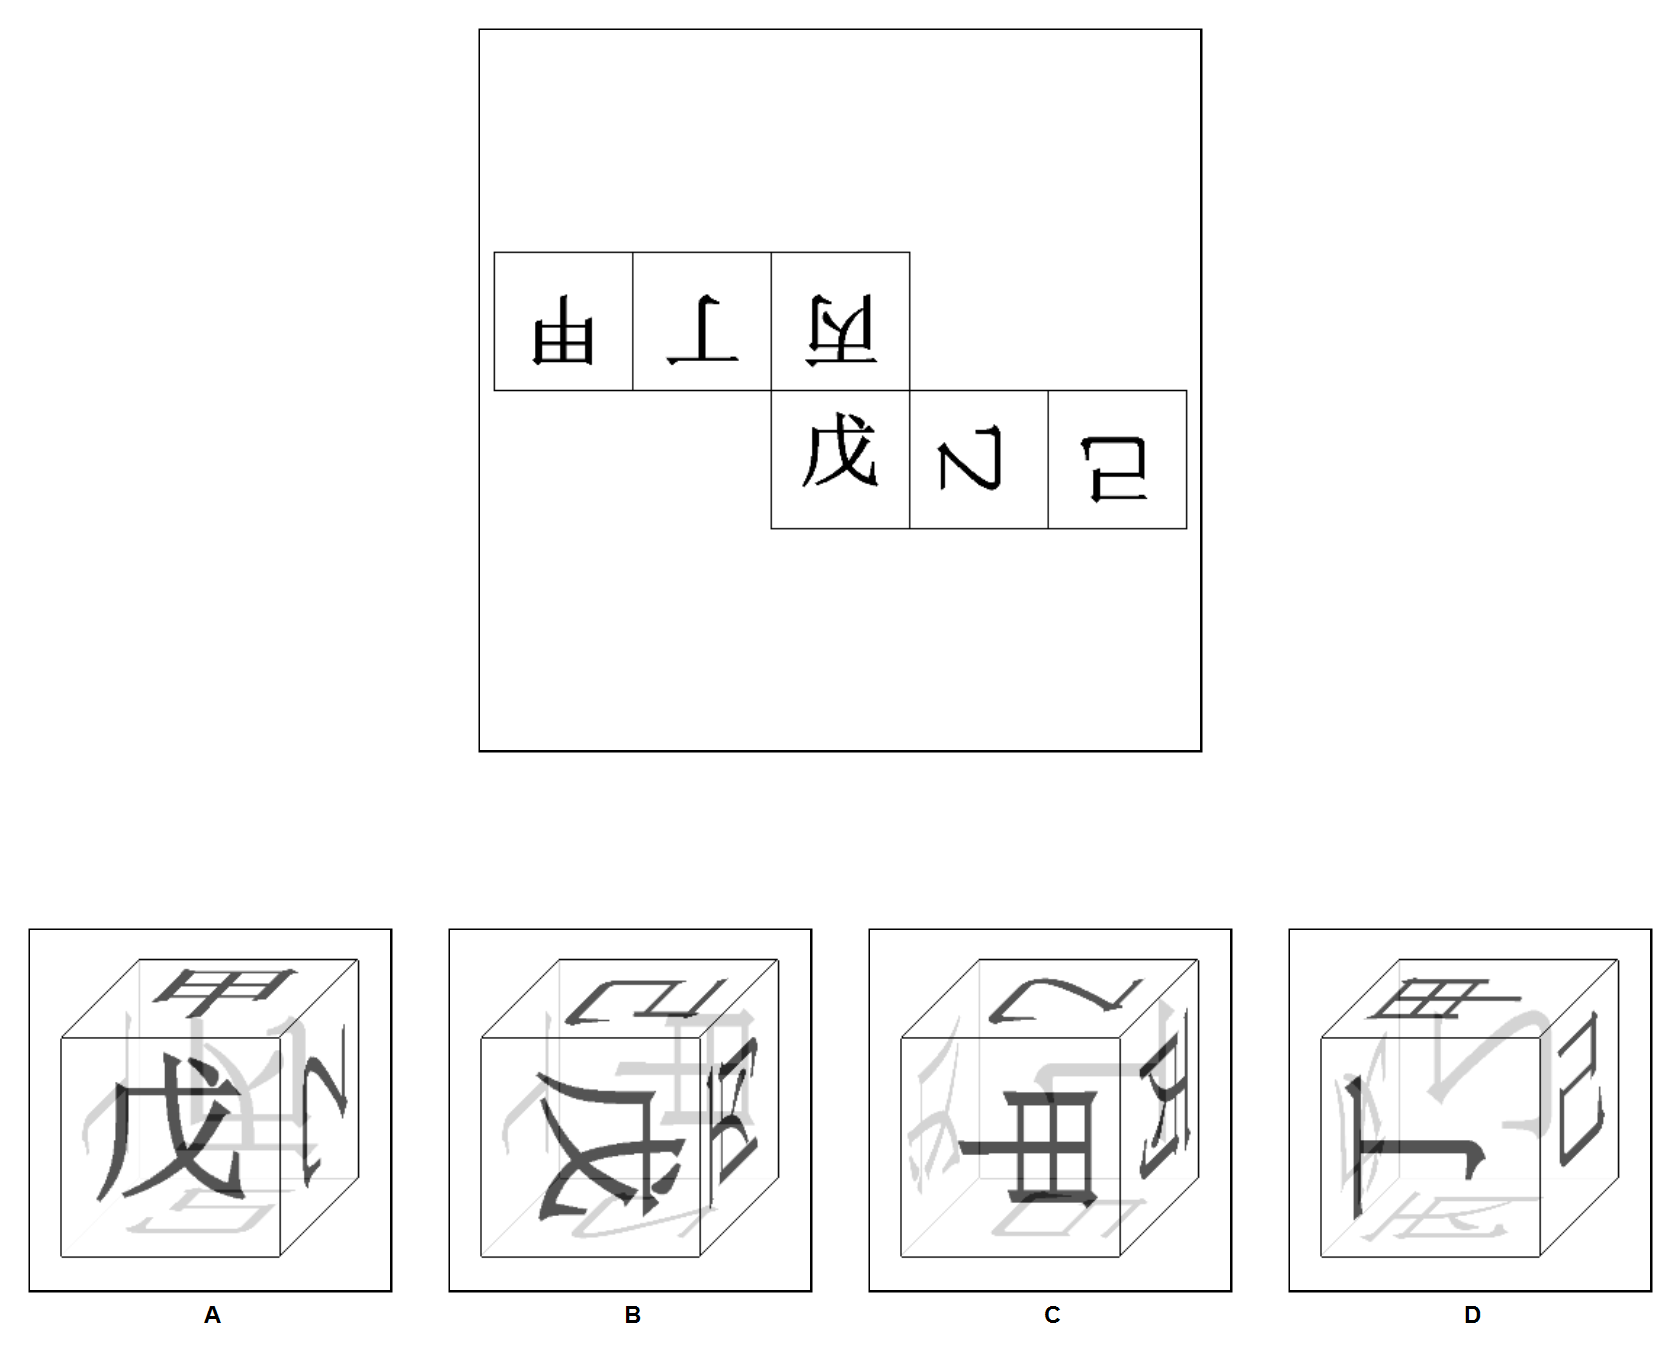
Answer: D